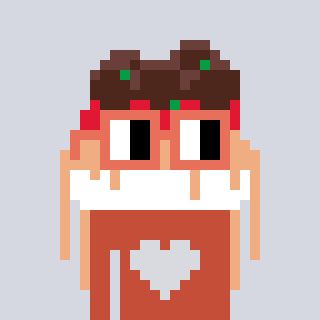
a pixel art character with square orange glasses, a spaghetti-shaped head and a rust-colored body on a cool background